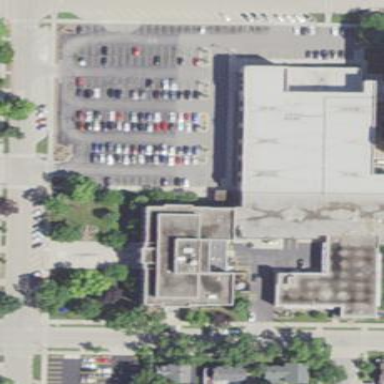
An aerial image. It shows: Office building.